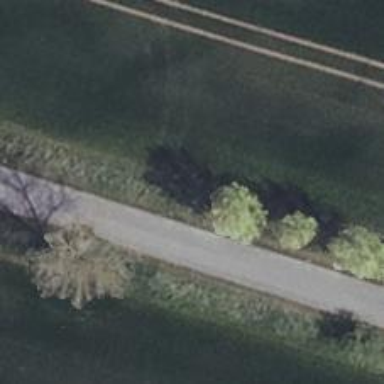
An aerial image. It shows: Row of trees in natural setting.